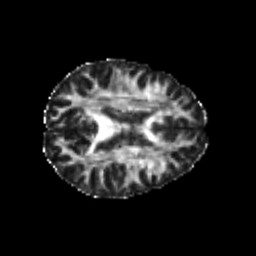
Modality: FA
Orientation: axial
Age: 24
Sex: female
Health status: healthy
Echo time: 0.074 s